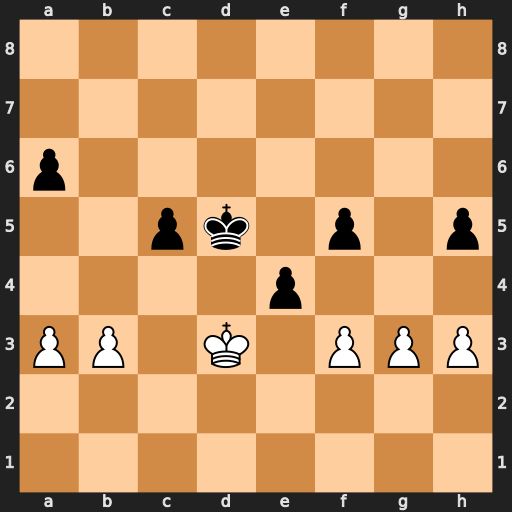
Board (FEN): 8/8/p7/2pk1p1p/4p3/PP1K1PPP/8/8
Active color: w
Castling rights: -
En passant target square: -
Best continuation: fxe4+ fxe4+ Ke3